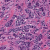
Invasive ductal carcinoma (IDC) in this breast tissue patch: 0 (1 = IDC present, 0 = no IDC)